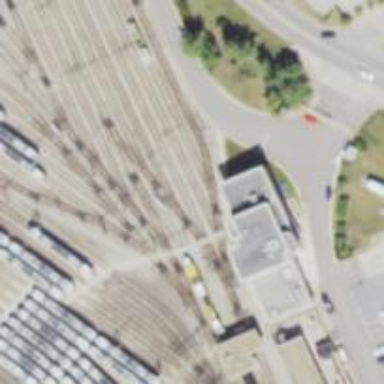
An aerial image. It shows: Light rail service yard with electrified contact lines.